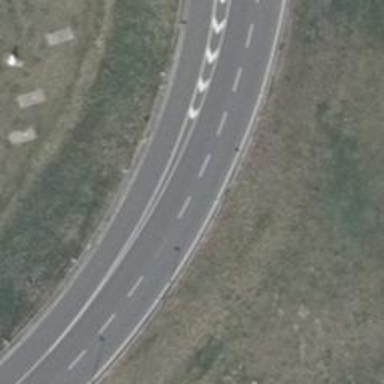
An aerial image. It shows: Asphalt road with trunk classification. It has embankment.